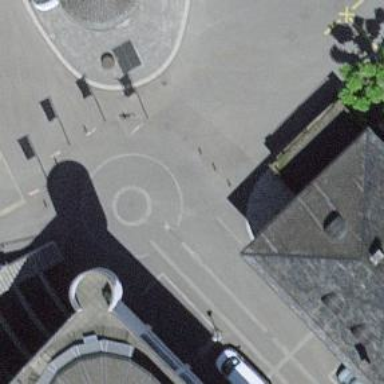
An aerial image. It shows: Bollard barrier.